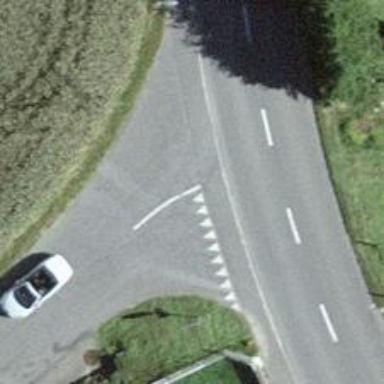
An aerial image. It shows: Road with "give way" sign.